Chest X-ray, PA view. Patient: 25 years old, sex F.
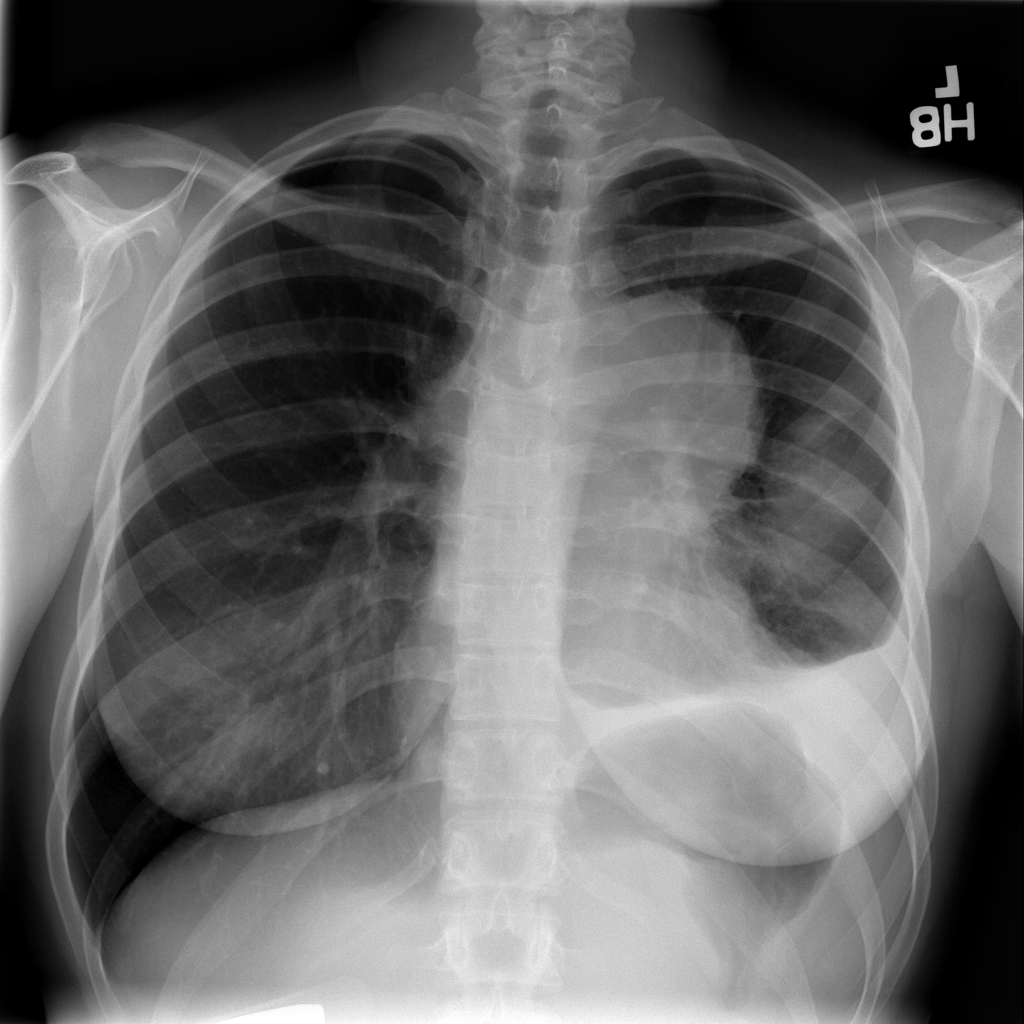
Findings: Consolidation, Effusion, Mass